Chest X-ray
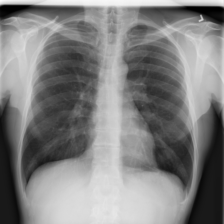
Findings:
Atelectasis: negative
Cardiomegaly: negative
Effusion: negative
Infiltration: positive
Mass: negative
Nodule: negative
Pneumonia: negative
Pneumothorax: negative
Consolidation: negative
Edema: negative
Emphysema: negative
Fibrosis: negative
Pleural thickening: negative
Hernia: negative